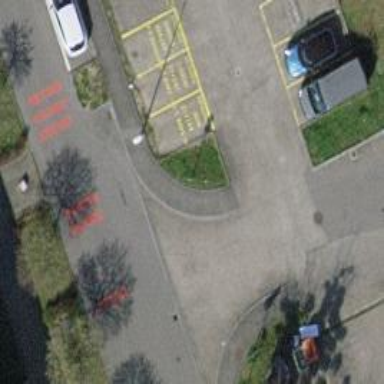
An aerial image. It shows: Asphalt footpath with unmarked crossing.